Question: I use the following code to draw a hollow rectangular.
'''
ctx = canvas.getContext("2d");
ctx.shadowOffsetX = 1;
ctx.shadowOffsetY = 1;
// ctx.shadowBlur = 1;
ctx.strokeStyle = '#f00';
ctx.lineWidth = 1;
ctx.strokeRect(x, y, w,h);
'''
It is fine. But when I set the ctx's shadowBlur property, the rectangular is filled. And it is fine in firefox.

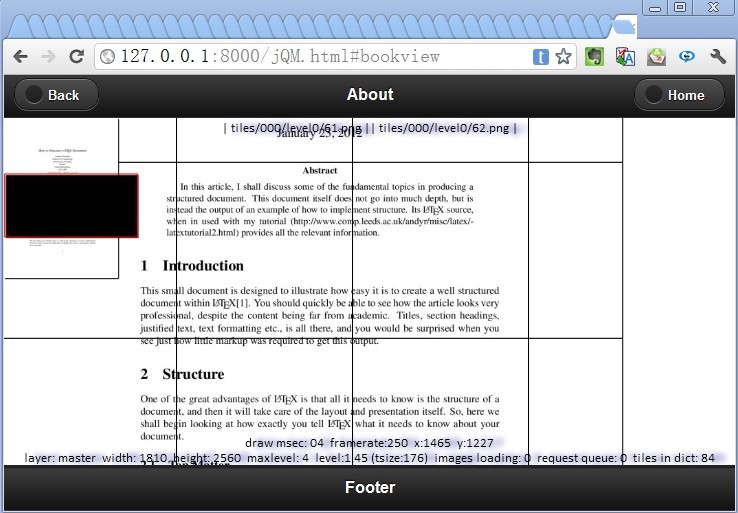
Answer: I have report a bug at google code. The solution is change linewidth from 1 to 1.1. And it works.
Get more information at:
<URL>